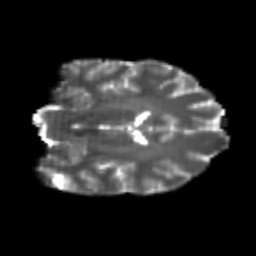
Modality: T2w
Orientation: coronal
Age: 25
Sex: female
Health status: healthy
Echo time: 0.074 s